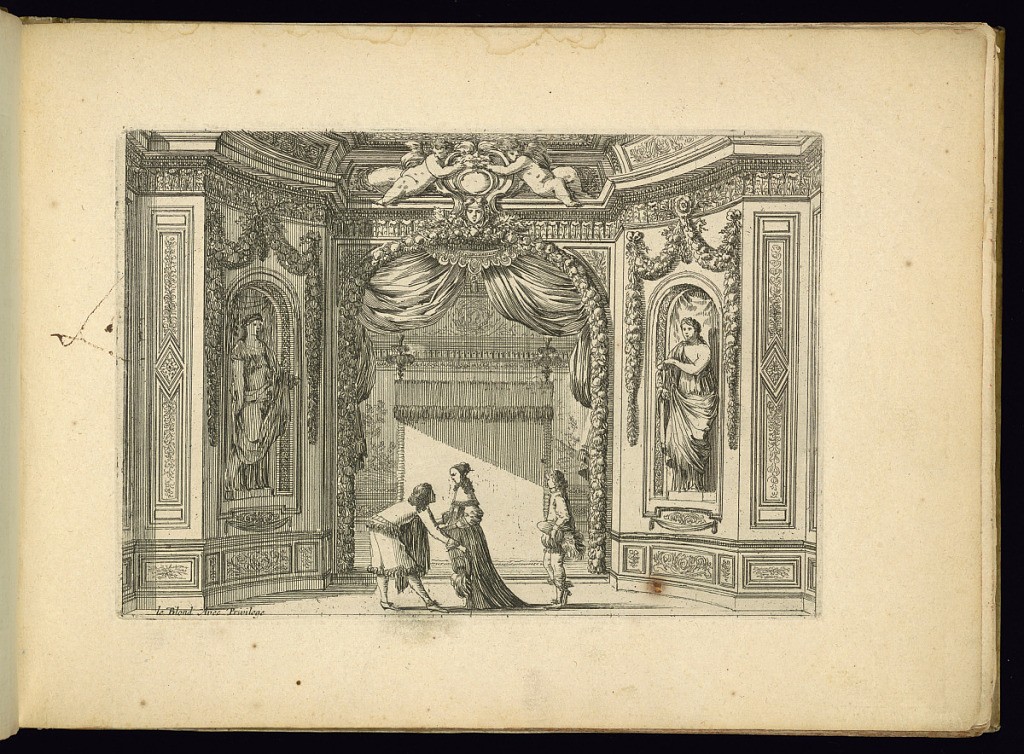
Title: Interior Alcove
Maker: Jean Le Pautre, French, 1618–1682
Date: ca. 1651
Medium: Etching on laid paper
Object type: Print
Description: Design for an interior alcove with three figures in the foreground. In the center background, a bed upholstered with textiles, passementeries and feather finials. The walls framing the alcove are ornamented with paneling and two niches with sculptural figures. The panels are decorated with floral and leaf motifs, and leaf friezes the niches and central arch are decorated with festoons of flowers and leaves and curtains drawn back in the center. Above the arch, a cartouche flanked by winged putti.